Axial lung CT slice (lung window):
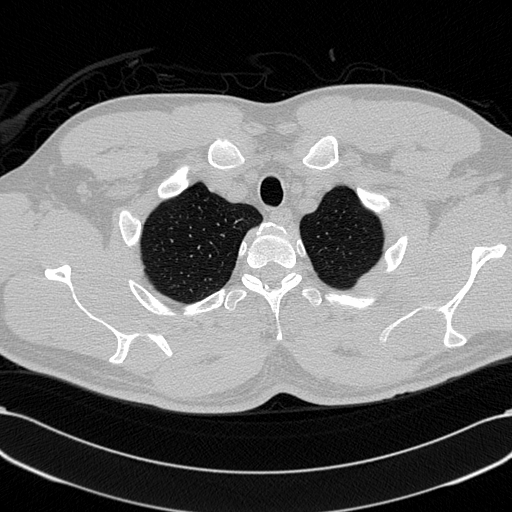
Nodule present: no